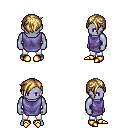
a pixel art fantasy rpg character, male body template, dark elf, purple skin, chain tabard jacket, white pants, blonde pixie cut hairstyle, gold boots, four views (front, back, left, right), 2x2 character sprite sheet, small pixel art, hard edges, no anti-aliasing